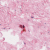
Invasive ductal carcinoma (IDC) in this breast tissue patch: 0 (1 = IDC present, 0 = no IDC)